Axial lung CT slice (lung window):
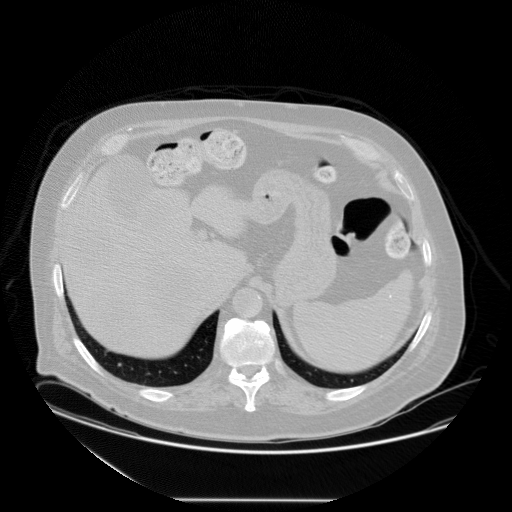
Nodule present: no